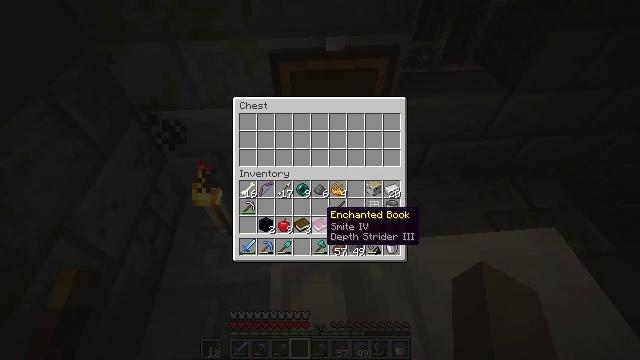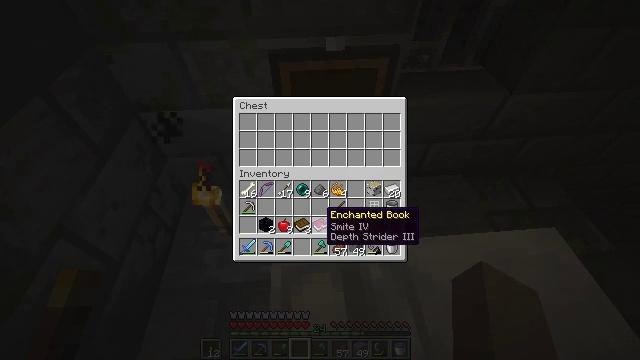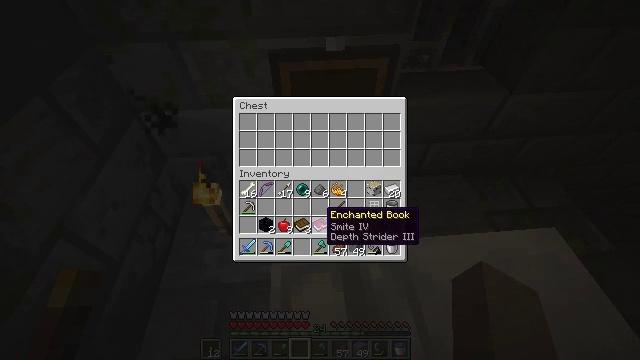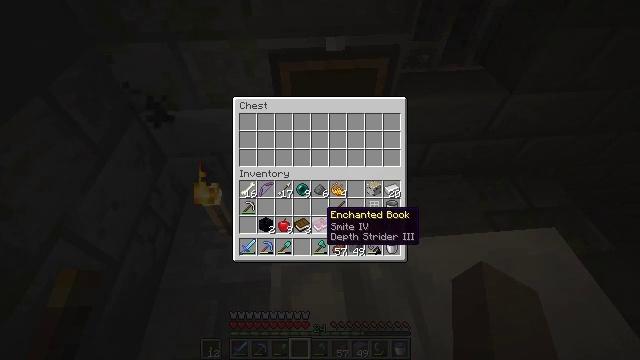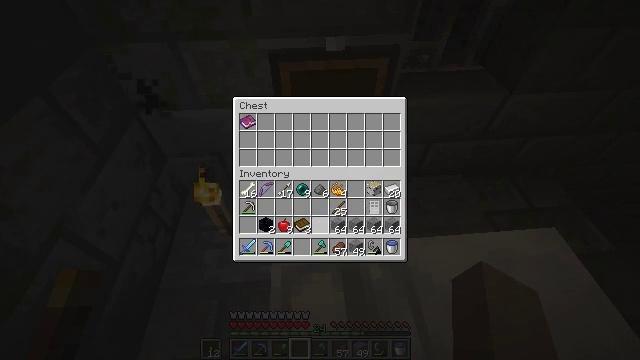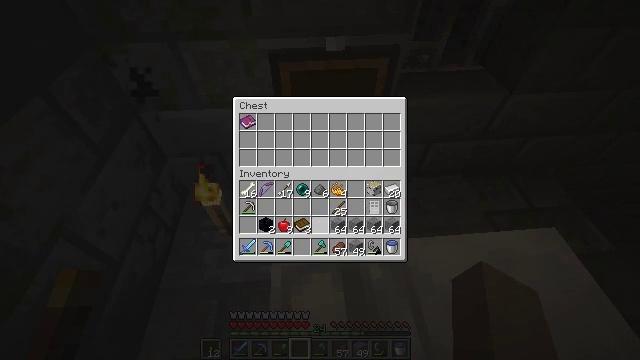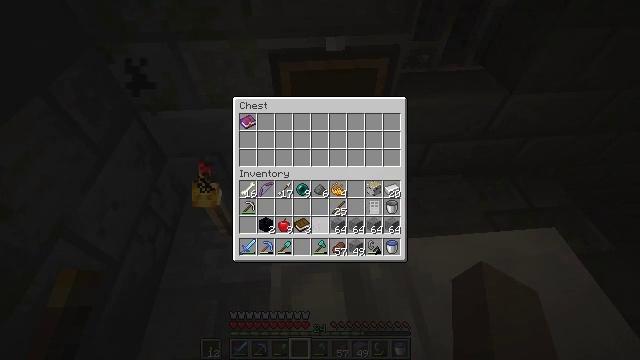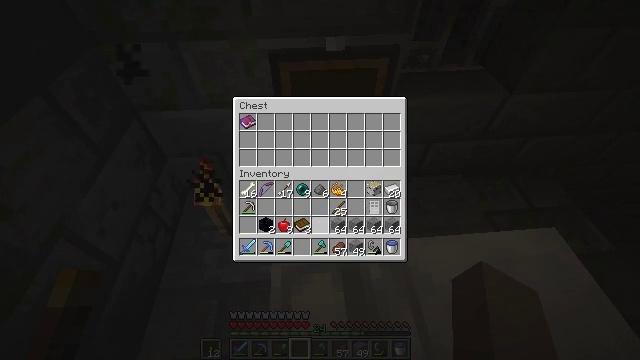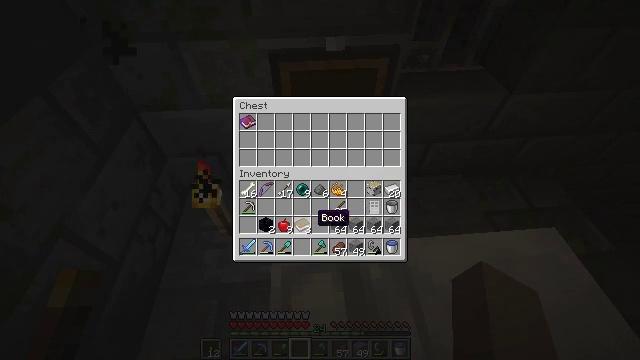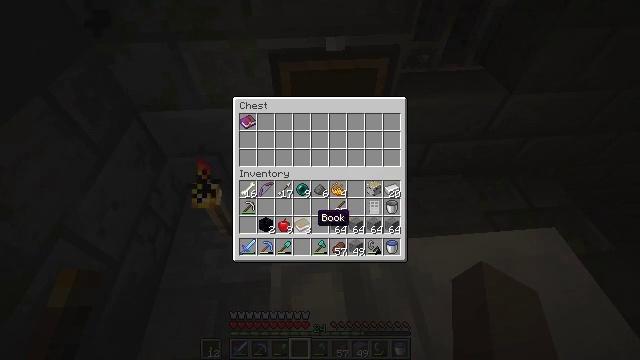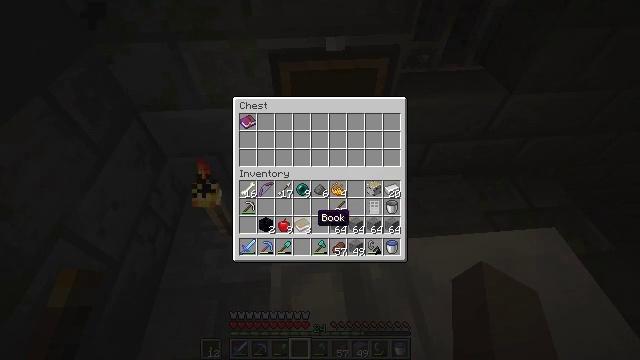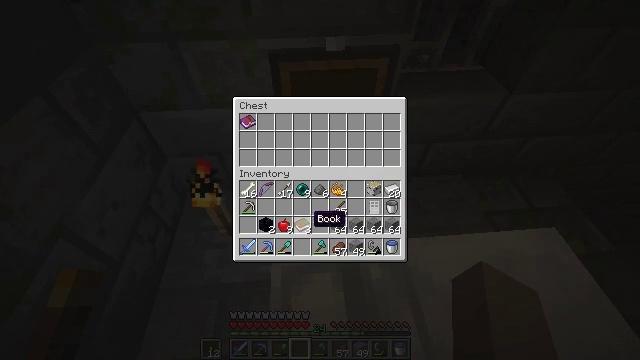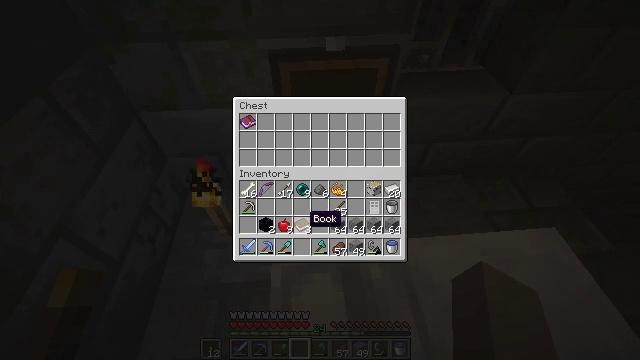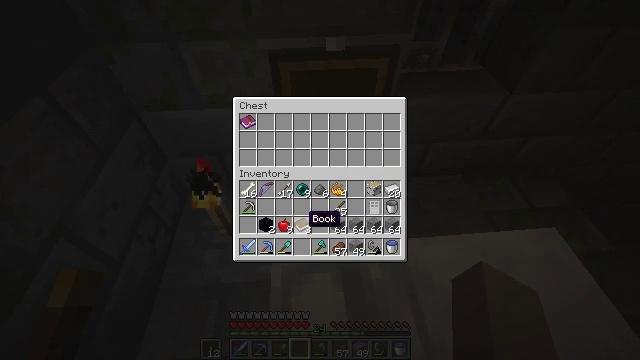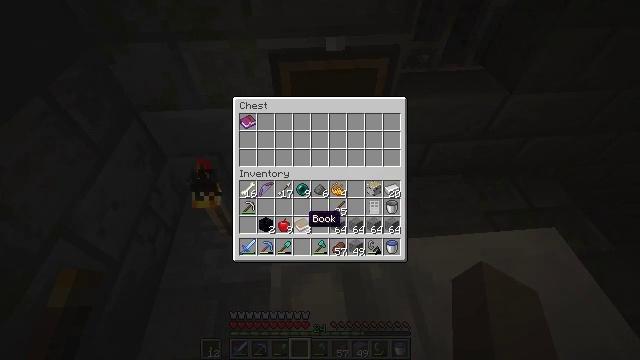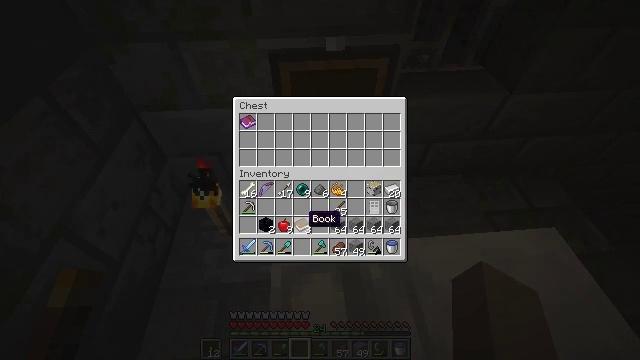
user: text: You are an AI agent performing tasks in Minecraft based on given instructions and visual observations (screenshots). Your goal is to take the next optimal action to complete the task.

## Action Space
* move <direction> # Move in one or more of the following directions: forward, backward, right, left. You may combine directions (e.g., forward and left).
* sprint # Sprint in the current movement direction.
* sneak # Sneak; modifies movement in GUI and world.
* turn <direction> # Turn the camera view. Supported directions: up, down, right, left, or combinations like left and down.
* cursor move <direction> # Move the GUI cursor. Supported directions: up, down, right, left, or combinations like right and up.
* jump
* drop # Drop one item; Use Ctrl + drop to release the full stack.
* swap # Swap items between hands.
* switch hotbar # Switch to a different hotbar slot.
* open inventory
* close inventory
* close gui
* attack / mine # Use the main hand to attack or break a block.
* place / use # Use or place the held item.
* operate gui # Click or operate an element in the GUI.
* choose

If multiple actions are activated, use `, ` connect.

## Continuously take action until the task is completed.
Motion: motion action
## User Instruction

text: Remove an iron door from the inventory.
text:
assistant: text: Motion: sneak
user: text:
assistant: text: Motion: sneak
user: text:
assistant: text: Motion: sneak
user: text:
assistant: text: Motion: sneak, attack / mine
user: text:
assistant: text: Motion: sneak, attack / mine
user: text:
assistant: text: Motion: sneak
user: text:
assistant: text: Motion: sneak
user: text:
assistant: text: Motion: sneak
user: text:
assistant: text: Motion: sneak
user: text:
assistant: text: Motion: sneak
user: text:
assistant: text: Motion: sneak
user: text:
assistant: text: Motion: sneak
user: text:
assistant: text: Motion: sneak
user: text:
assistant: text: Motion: sneak
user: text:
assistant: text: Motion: sneak
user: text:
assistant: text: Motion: sneak
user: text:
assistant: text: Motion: sneak
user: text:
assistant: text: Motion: sneak
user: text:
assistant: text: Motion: sneak
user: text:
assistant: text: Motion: sneak, attack / mine
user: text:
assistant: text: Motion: sneak, attack / mine
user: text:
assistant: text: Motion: sneak
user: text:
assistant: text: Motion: sneak, turn left
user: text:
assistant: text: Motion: sneak
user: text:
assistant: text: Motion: sneak
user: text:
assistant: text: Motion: sneak, attack / mine
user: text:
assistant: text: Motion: sneak, attack / mine
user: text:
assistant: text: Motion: sneak, attack / mine
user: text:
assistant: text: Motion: sneak
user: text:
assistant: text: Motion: sneak